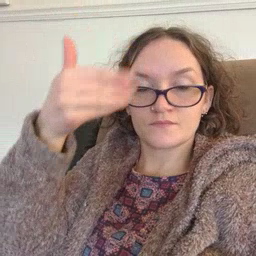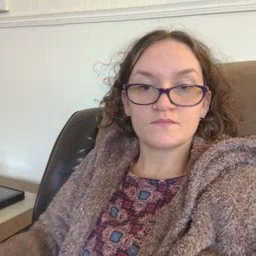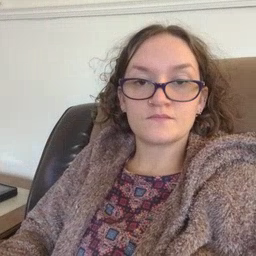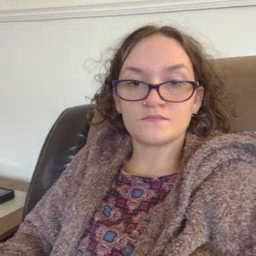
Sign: flag